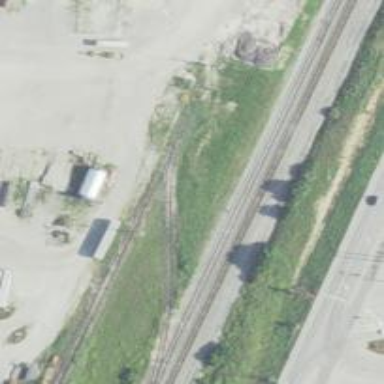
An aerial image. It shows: Rail spur service.